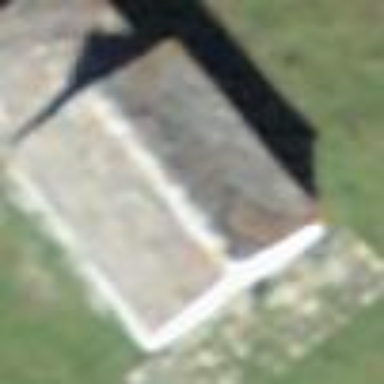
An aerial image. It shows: Chapel that serves as place of worship.